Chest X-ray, AP view. Patient: 58 years old, sex M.
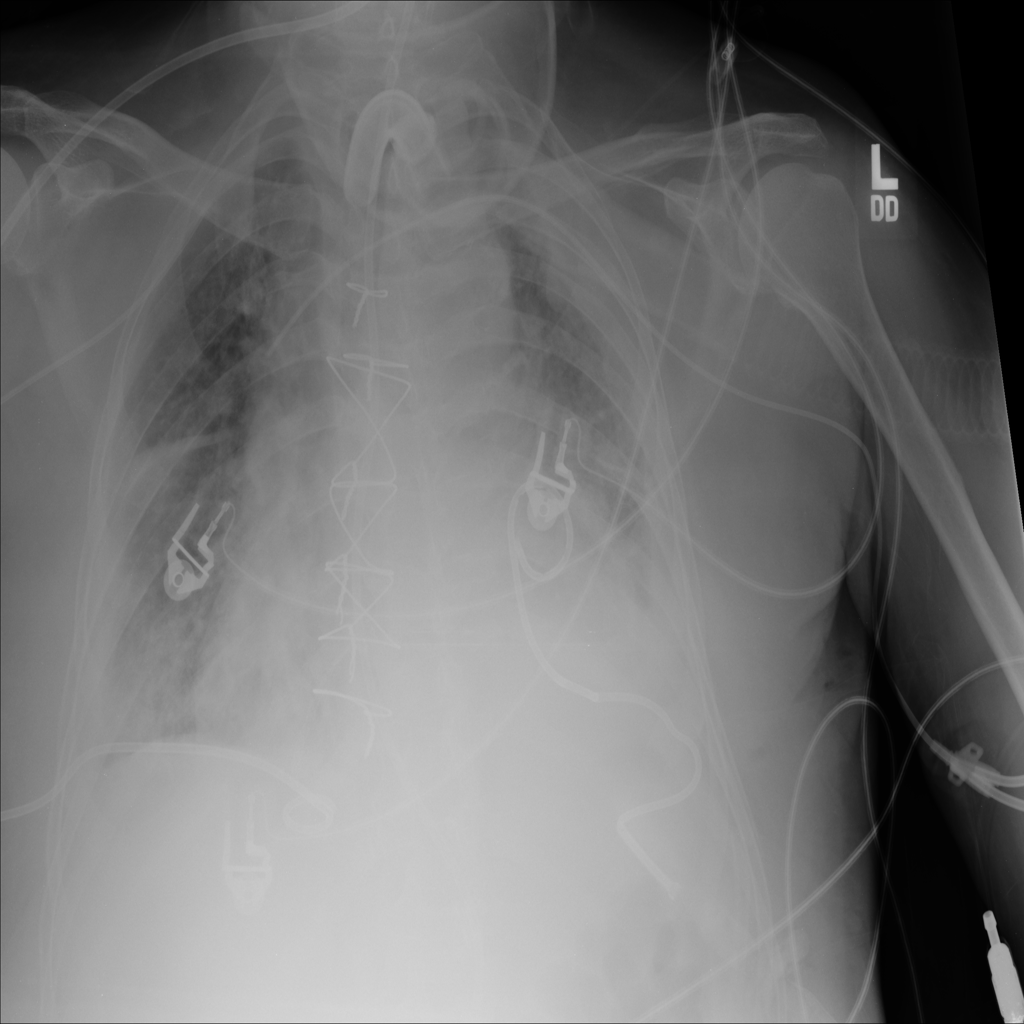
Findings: Consolidation, Infiltration